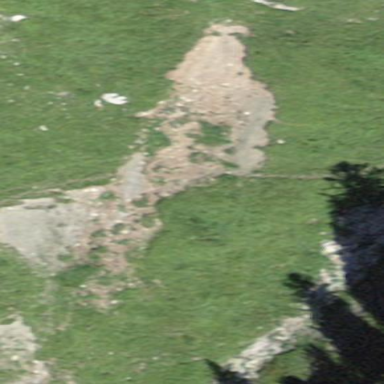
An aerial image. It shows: Natural scree.